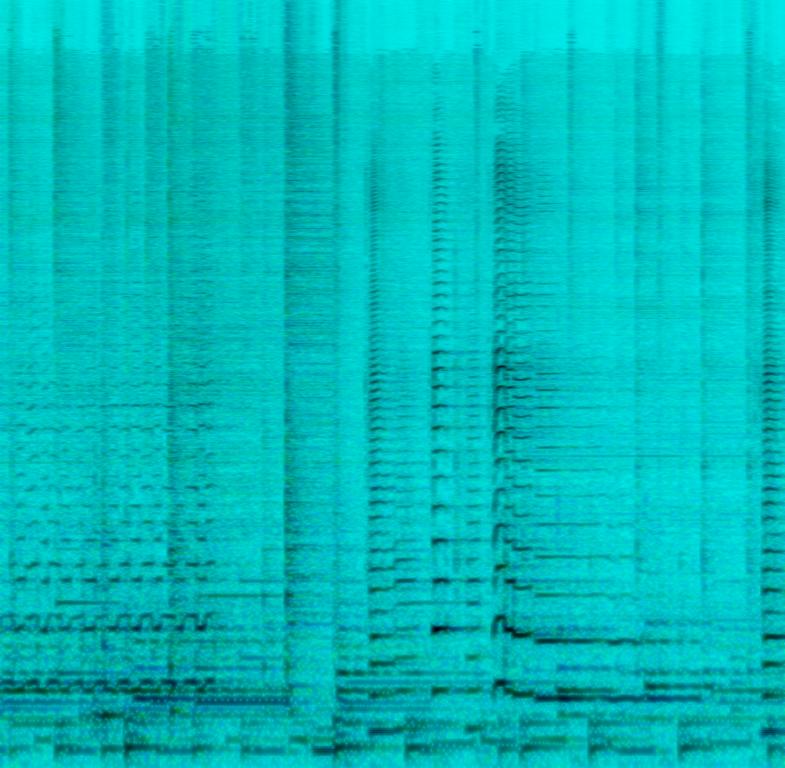
This is the live performance of a jazz music piece. There is an organ playing the chords in the background. There is a complex and improvised saxophone solo in the lead. The acoustic drums are playing a mellow jazz beat. The atmosphere is rather tranquil. This piece could be playing in the background at a coffee shop or a classy restaurant.